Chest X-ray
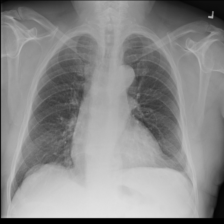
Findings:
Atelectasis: negative
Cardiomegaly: negative
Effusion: negative
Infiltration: negative
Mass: negative
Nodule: negative
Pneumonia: negative
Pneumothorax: negative
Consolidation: negative
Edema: negative
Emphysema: negative
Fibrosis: negative
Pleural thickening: negative
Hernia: negative